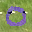
Label: 0